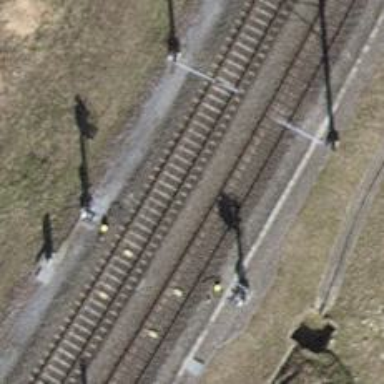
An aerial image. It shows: Railway signal.